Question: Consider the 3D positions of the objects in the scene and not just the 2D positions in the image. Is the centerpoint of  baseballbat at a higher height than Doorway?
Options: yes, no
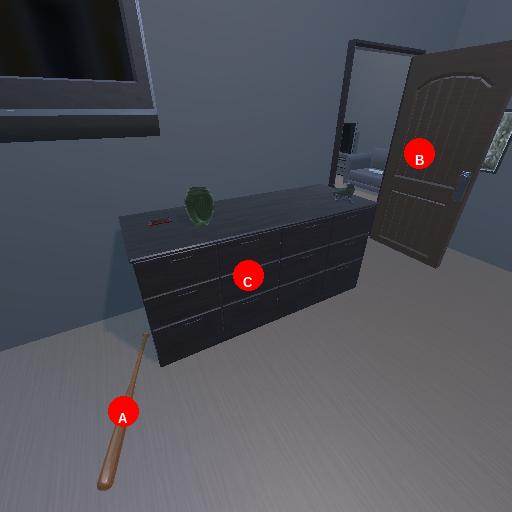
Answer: yes